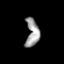
Tissue: prostate
Cell type: T cells
Senescence score: 0.3258
Nuclear area (px): 358
Mean DAPI intensity: 158.564